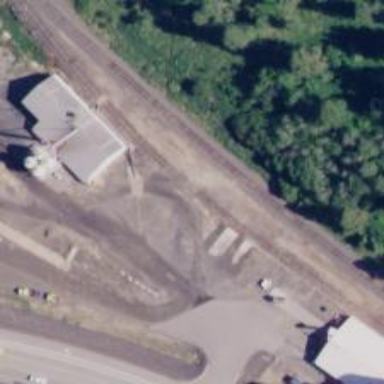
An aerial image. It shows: Rail spur service.